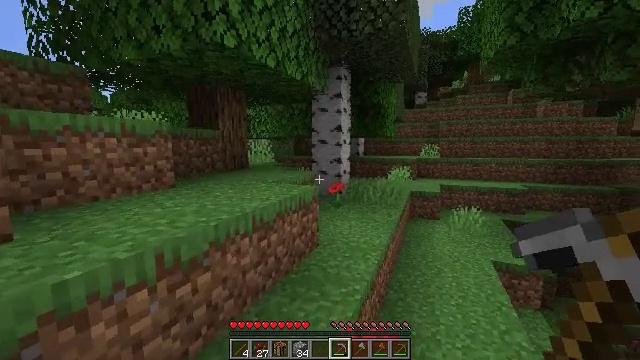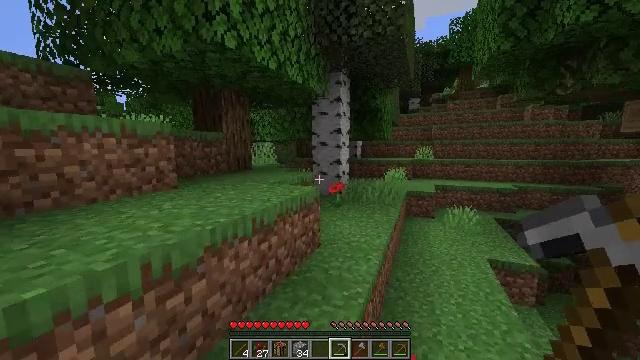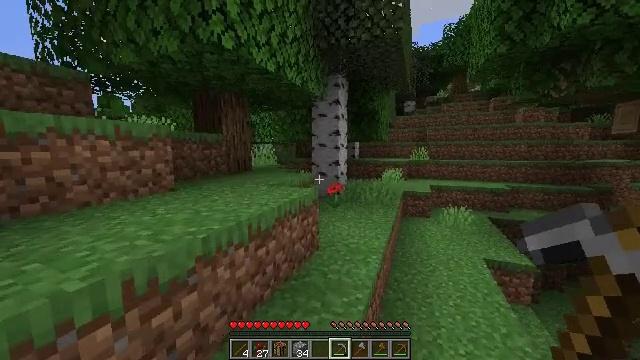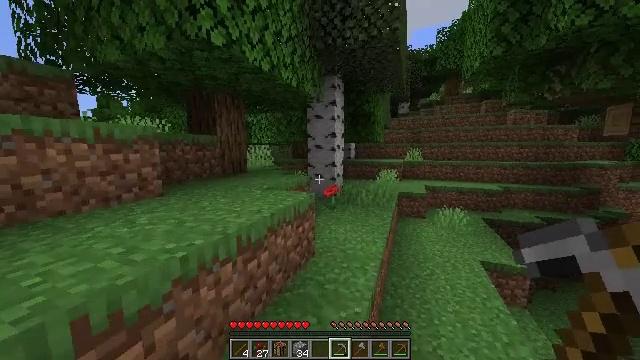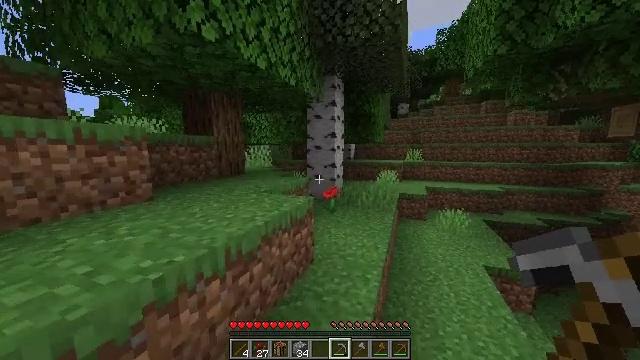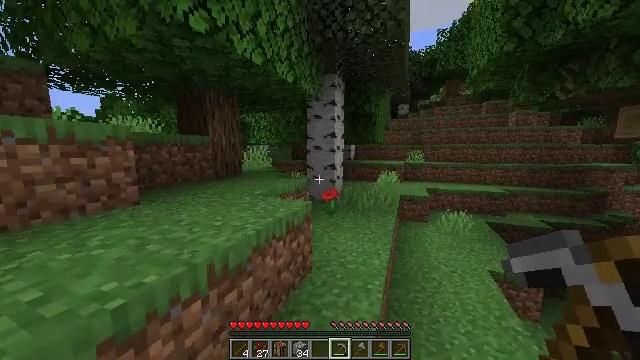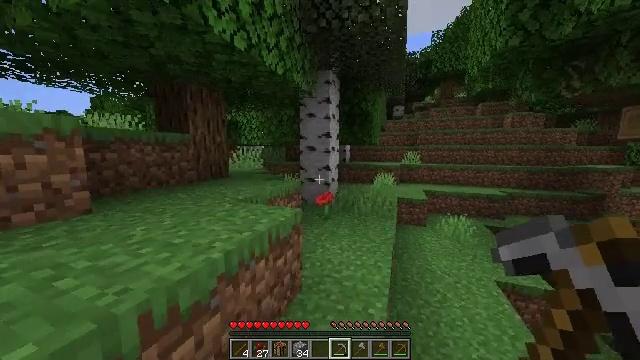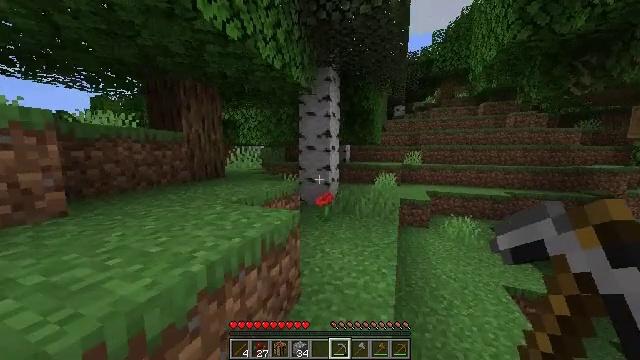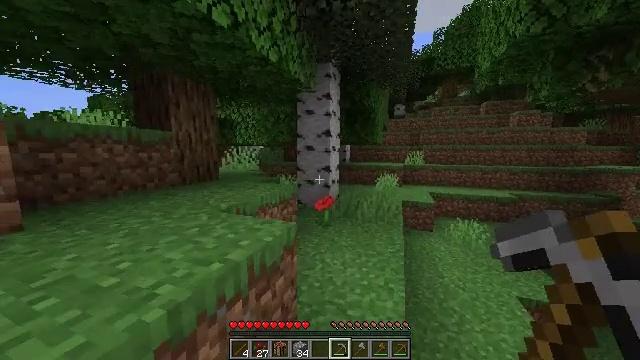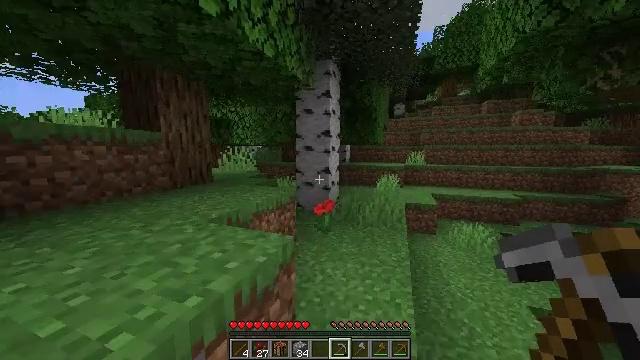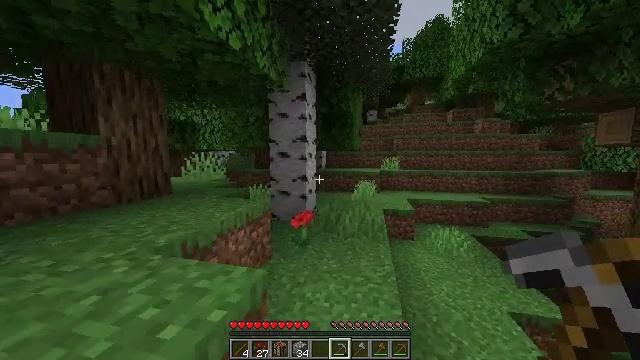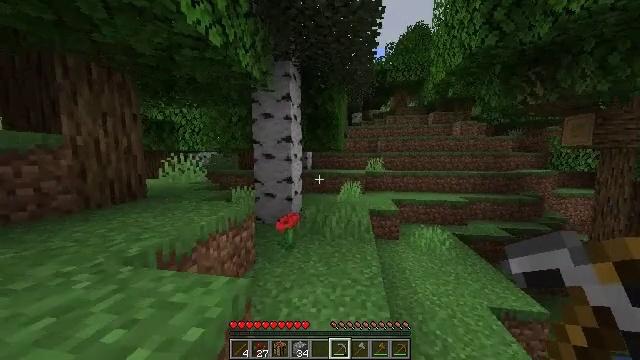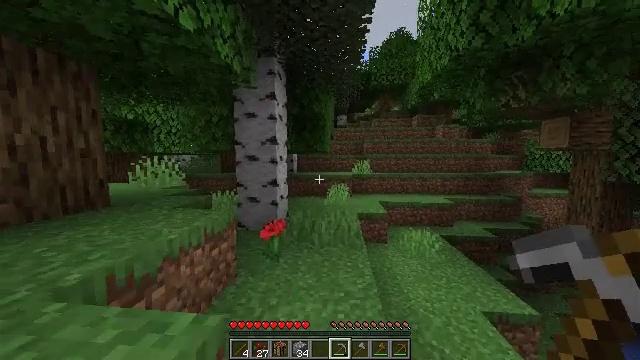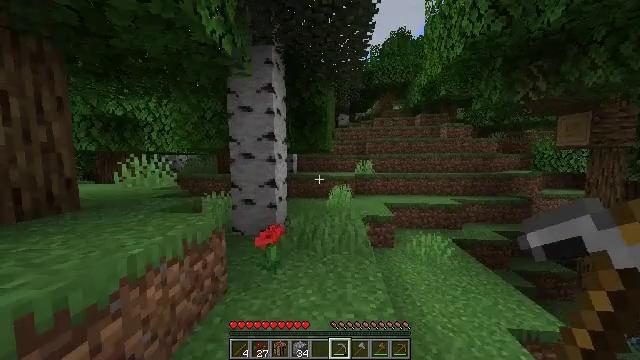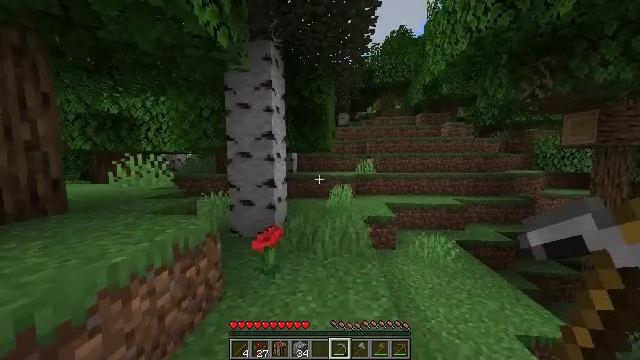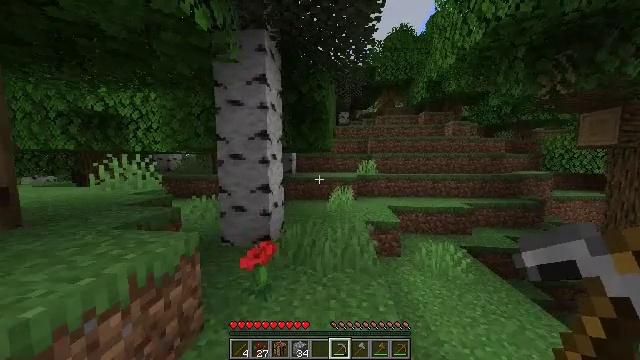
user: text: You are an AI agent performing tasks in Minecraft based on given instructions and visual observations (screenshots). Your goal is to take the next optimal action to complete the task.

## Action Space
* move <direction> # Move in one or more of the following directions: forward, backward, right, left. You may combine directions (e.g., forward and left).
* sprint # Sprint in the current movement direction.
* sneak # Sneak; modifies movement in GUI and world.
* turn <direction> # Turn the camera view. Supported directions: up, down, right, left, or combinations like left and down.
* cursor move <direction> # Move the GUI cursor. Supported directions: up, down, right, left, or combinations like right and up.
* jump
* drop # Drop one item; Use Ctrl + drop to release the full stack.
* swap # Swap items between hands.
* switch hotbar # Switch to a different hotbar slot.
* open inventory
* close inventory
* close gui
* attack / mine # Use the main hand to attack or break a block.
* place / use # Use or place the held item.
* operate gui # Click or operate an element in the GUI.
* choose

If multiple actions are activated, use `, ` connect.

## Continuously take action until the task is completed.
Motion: motion action
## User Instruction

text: Harvest the poppy flower.
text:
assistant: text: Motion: move forward
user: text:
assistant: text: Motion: move forward
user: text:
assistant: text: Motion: move forward
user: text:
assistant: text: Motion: move forward
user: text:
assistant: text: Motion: move forward
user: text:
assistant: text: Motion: move forward, turn right
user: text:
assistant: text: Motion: move forward
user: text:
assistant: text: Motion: move forward
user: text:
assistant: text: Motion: move forward
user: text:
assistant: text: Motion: move forward, turn right and up
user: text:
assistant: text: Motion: move forward, turn right
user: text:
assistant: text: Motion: move forward, turn right
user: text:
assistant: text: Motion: move forward
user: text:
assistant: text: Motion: move forward
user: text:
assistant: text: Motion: move forward
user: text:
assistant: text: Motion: move forward
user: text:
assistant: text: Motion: move forward, turn left
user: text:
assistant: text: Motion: move forward, turn left and down
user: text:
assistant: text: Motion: move forward, turn left
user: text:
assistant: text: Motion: move forward, turn left
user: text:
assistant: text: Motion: move forward, turn left
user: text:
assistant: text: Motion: move forward, turn left, jump
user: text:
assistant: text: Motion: move forward, turn left, jump
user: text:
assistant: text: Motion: move forward, jump
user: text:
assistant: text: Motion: move forward, jump
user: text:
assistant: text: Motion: move forward, jump
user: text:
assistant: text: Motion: move forward
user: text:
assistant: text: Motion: move forward
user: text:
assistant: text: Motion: move forward
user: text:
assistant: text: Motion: move forward